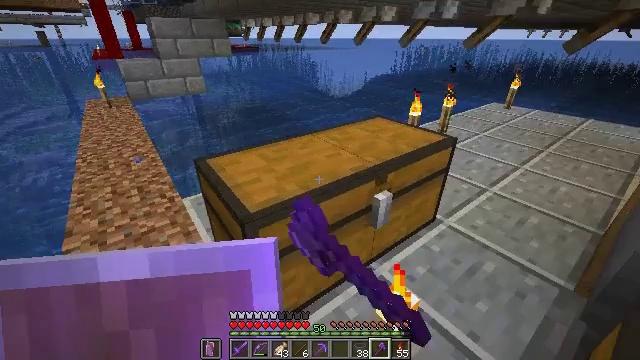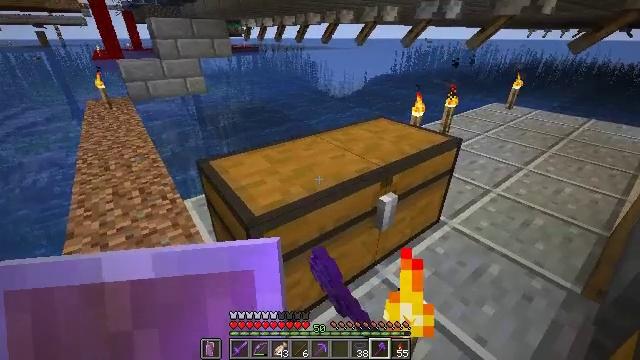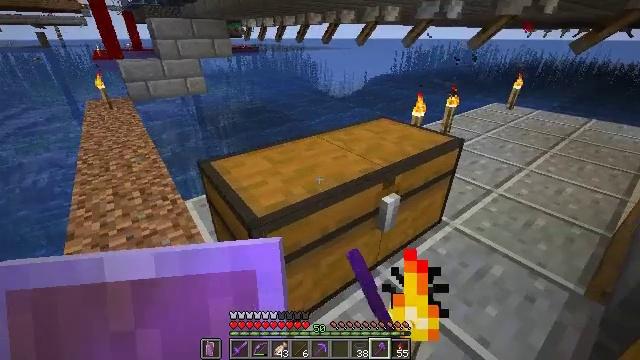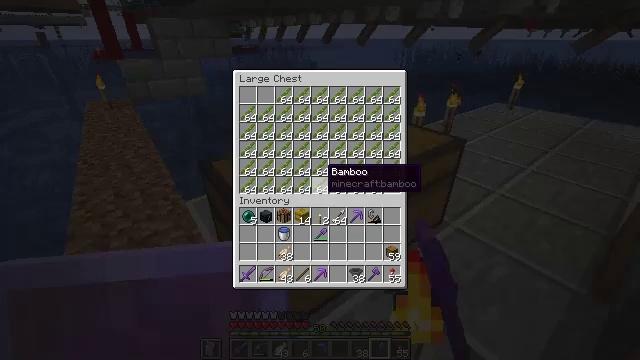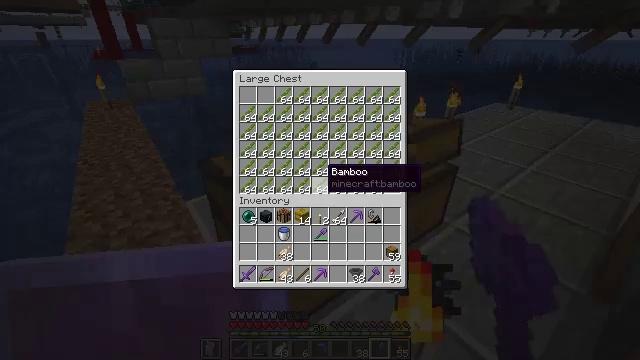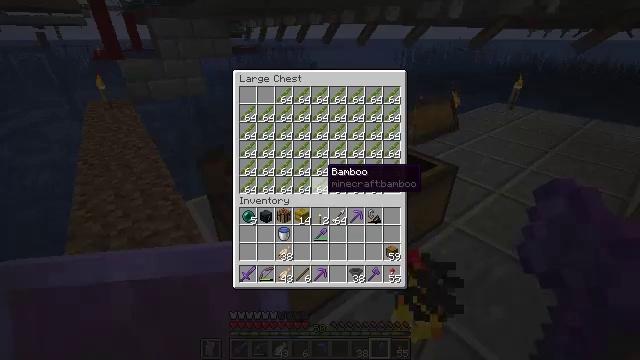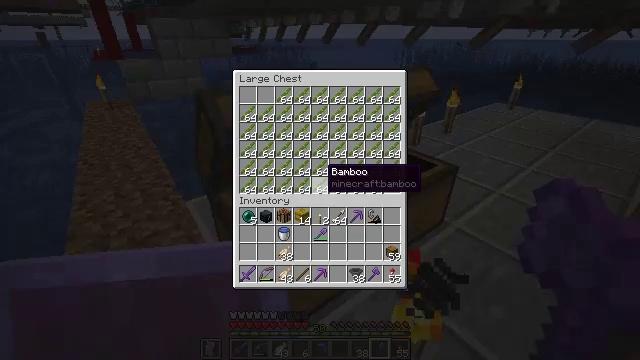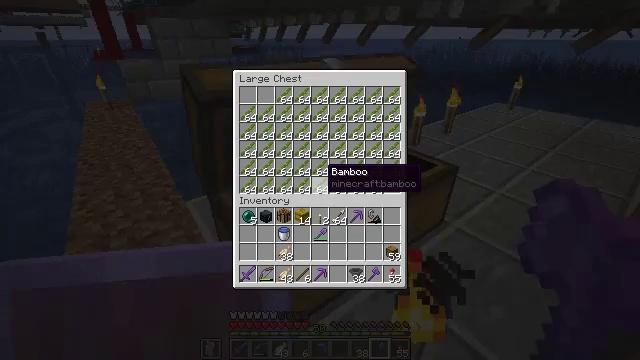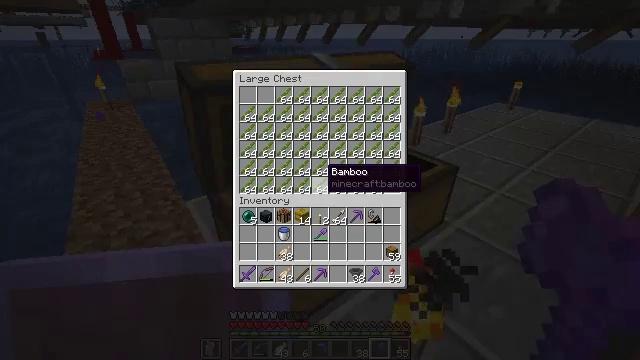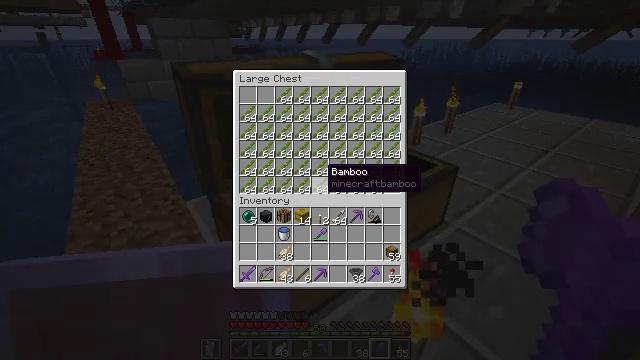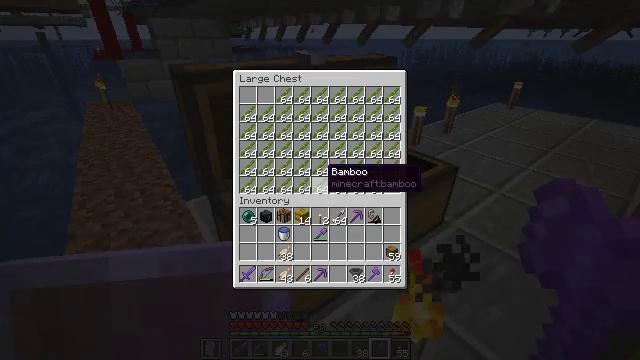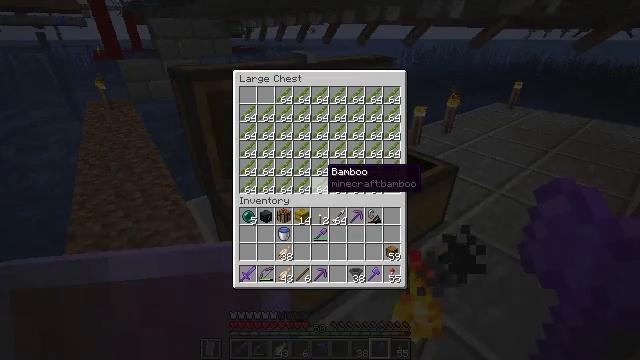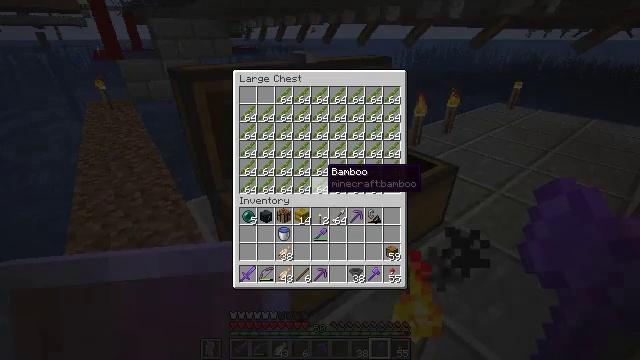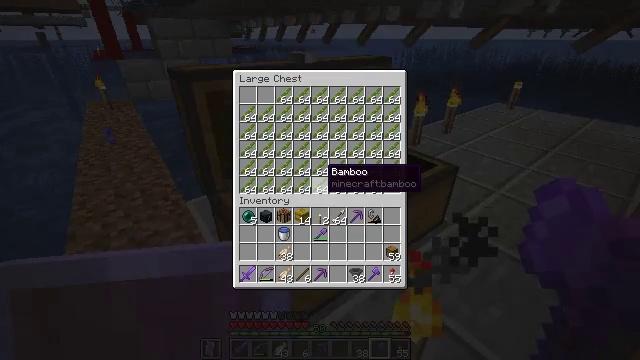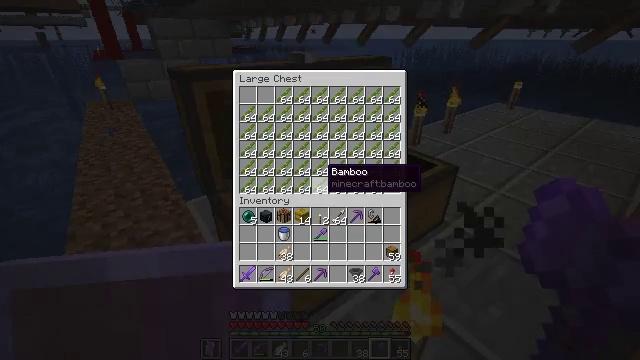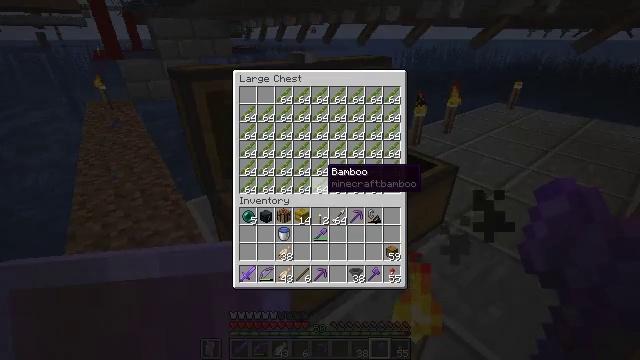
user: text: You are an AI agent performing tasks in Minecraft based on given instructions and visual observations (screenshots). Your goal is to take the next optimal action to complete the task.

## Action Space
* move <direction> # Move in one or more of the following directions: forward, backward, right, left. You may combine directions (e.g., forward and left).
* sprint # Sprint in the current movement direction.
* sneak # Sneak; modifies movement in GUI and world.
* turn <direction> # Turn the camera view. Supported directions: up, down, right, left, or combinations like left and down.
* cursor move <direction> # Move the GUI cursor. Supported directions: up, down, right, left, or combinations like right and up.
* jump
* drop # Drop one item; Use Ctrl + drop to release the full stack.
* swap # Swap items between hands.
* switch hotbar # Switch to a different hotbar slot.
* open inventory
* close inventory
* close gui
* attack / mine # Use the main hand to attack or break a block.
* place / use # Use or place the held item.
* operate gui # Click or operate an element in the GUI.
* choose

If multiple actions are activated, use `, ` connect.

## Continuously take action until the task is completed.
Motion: motion action
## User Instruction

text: Retrieve the torch.
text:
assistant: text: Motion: use / place
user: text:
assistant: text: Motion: no_op
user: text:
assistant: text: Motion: no_op
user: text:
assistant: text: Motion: no_op
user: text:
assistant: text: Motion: no_op
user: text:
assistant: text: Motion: no_op
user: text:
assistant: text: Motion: no_op
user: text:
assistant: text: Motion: no_op
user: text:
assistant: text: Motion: no_op
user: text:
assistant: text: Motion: no_op
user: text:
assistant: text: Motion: no_op
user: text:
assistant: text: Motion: no_op
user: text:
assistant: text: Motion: no_op
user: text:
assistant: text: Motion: no_op
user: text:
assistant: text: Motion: no_op
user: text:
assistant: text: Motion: no_op
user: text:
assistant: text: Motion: no_op
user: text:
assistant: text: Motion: no_op
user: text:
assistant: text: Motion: turn left
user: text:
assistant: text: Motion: turn left
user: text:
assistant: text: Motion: turn left and up
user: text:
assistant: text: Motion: turn left and up
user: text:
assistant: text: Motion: turn left and up
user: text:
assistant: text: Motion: no_op
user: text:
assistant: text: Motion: no_op
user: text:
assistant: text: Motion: no_op
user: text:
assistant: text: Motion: no_op
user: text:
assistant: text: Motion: no_op
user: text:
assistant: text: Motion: no_op
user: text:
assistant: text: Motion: no_op